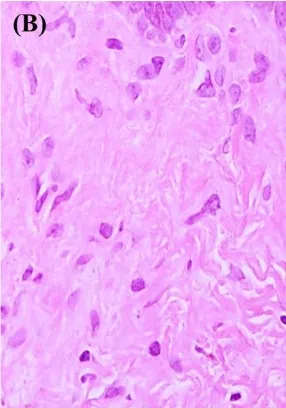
High magnification of the dermal infiltrate (hematoxylin-eosin; original magnification x1000).
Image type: pathology (h&e)